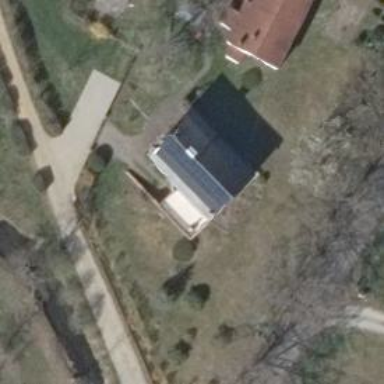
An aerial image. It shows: Simple house.